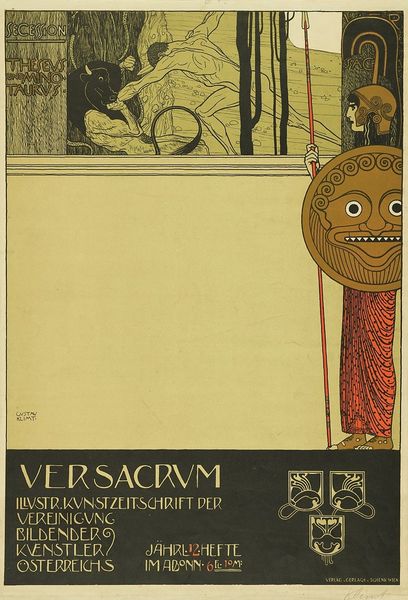
Titel: Ver Sacrum. Illustr. Kunstzeitschrift der Vereinigung bildender Künstler Österreichs
Künstler: Gustav Klimt
Standort: Hamburg
Institution: Museum für Kunst und Gewerbe Hamburg
Schlagwörter: akt, mann, frau, tiere, figur, jugendstil, schild, tierbild, druckgraphik, lithographie, druckgrafik, lithografie, plakat, helm, kunst, minotaurus, speer, stier, art nouveau, plakate, kultur, attribute, aktdarstellung, stile liberty, theseus, reproduktionen, druckerzeugnisse, bildwerke, stile floreale, angewandte und bildende kunst, hessische systematik, männliche, wirtschaftswerbung, produktwerbung, reklameplakate, goldeinstaubverfahren, minervas